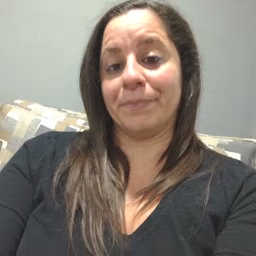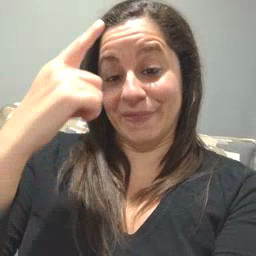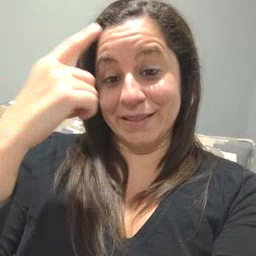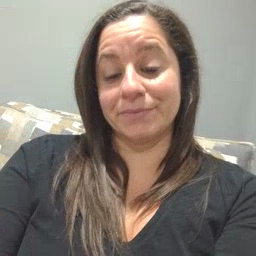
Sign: think